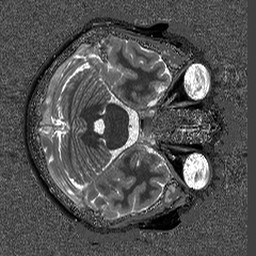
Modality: T1map
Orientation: axial
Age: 25
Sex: female
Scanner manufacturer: siemens
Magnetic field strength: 3 T
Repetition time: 5 s
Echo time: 0.00298 s